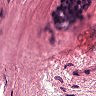
Metastatic tissue present: no